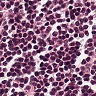
Metastatic tissue present: no